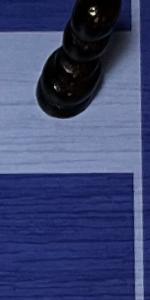
Label: Empty